\RaggedRight

12.如图，已知在$\triangle ABC$中，点$E$、$F$在边$BC$上。

(1) 如果$\triangle AEF$是等边三角形，且$\angle BAC = 120^\circ$，求证：$\triangle ABE \backsim \triangle ACF$；

(2) 如果$AB = AC$，$AE^2 = EF \cdot EC$，求证：$\dfrac{BF}{CE} = \dfrac{AF^2}{AE^2}$。
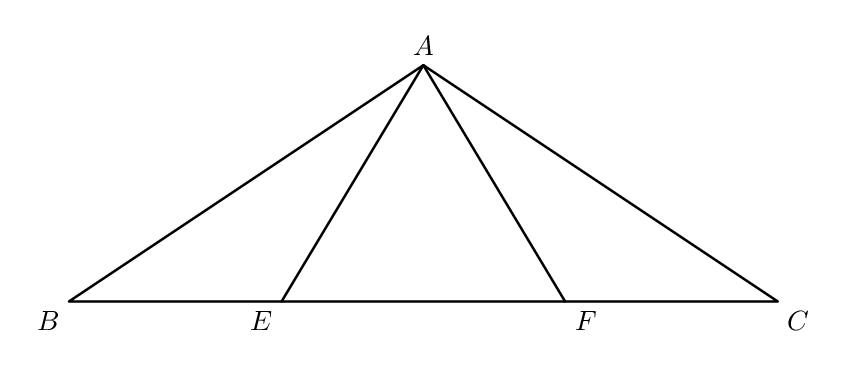
【解答】
% 强制左对齐
\RaggedRight

【答案】(1)见解析

(2)见解析

【分析】本题主要考查了相似三角形的判定和性质，解题的关键是：

（1）先根据等边三角形的性质得$\angle AEF = \angle AFE = \angle EAF = 60^\circ$，进而可得出$\angle AEB = \angle AFC = 120^\circ$，根据$\angle BAC = 120^\circ$，$\angle EAF = 60^\circ$得$\angle BAE + \angle CAF = 60^\circ$，再根据三角形的外角定理可得$\angle B + \angle BAE = \angle AEF = 60^\circ$，由此得$\angle B = \angle CAF$，据此可得出结论；

（2）过点$A$作$AH \perp BC$于$H$，先由$AE^2 = EF \cdot EC$得$AE:EC = EF:AE$，进而可判定$\triangle EAF \sim \triangle ECA$，从而$\angle EAF = \angle C$，进而得$\angle B = \angle C = \angle EAF$，再证$\angle BAF = \angle AEF$，由此可判定$\triangle BAF \sim \triangle CEA$相似，从而得$\frac{S_{\triangle BAF}}{S_{\triangle CEA}} = \frac{AF^2}{AE^2}$，然后根据三角形的面积公式得$S_{\triangle BAF} = \frac{1}{2}BF \cdot AH$，$S_{\triangle CEA} = \frac{1}{2}CE \cdot AH$，则$S_{\triangle BAF}:S_{\triangle CEA} = BF:CE$，据此可得出结论。

【详解】（1）解：证明：$\because \triangle AEF$是等边三角形，

$\therefore \angle AEF = \angle AFE = \angle EAF = 60^\circ$，

$\therefore \angle AEB = 180^\circ - \angle AEF = 120^\circ$，

$\angle AFC = 180^\circ - \angle AFE = 120^\circ$，

$\therefore \angle AEB = \angle AFC$，

$\because \angle BAC = 120^\circ$

$\therefore \angle BAE + \angle CAF = 60^\circ$

在$\triangle ABE$中，$\angle AEB = 120^\circ$，

$\therefore \angle B + \angle BAE = 60^\circ$，

$\therefore \angle B = \angle CAF$，

$\therefore \triangle ABE \sim \triangle ACF$；

（2）过点$A$作$AH \perp BC$于$H$，如图 2 所示：

$\because AE^2 = EF \cdot EC$，

$\therefore AE:EC = EF:AE$，

$\because \angle AEF = \angle CEA$，

$\therefore \triangle EAF \sim \triangle ECA$，

$\therefore \angle EAF = \angle C$，

$\because AB = AC$，

$\therefore \angle B = \angle C$，

$\therefore \angle B = \angle EAF$，

$\therefore \angle BAF = \angle 1 + \angle EAF = \angle 1 + \angle B$，

又$\because \angle AEF = \angle 1 + \angle B$，

$\therefore \angle BAF = \angle AEF$，

又$\because \angle B = \angle C$，

$\therefore \triangle BAF \sim \triangle CEA$，

$\therefore \frac{S_{\triangle BAF}}{S_{\triangle CEA}} = \frac{AF^2}{AE^2}$，

$\because S_{\triangle BAF} = \frac{1}{2}BF \cdot AH$，$S_{\triangle CEA} = \frac{1}{2}CE \cdot AH$，

$\therefore S_{\triangle BAF}:S_{\triangle CEA} = BF:CE$，

$\therefore \frac{BF}{CE} = \frac{AF^2}{AE^2}$。
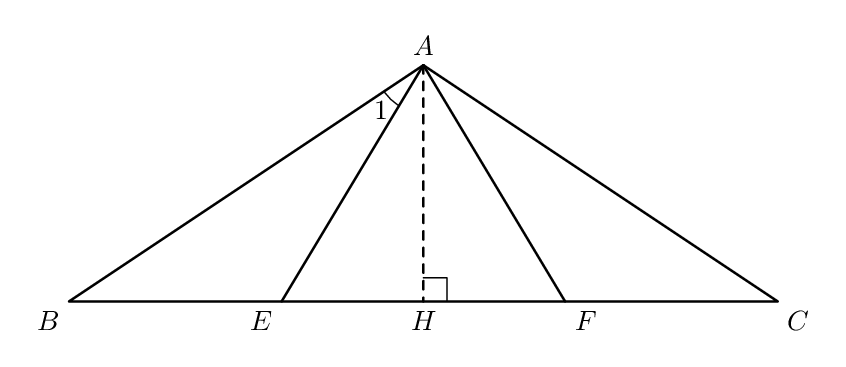